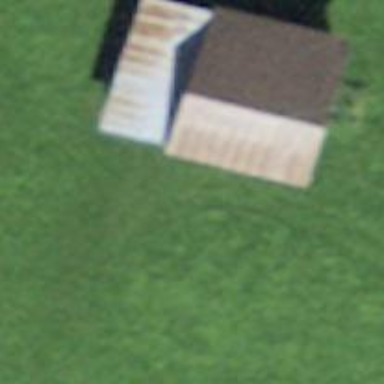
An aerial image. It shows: Barn.